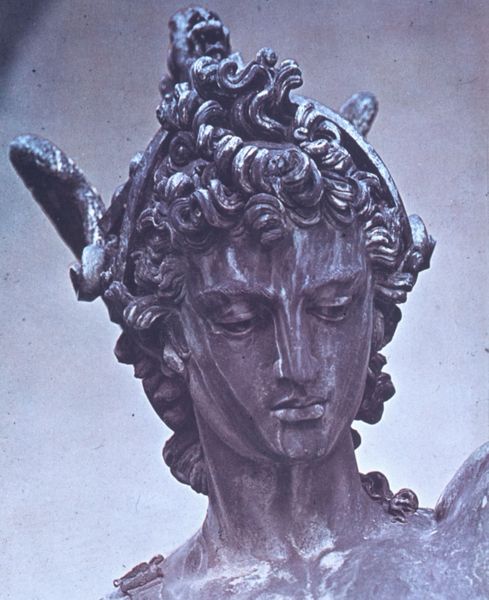
Titel: Perseus
Künstler: Benvenuto Cellini
Standort: Florenz, Piazza della Signoria, Loggia dei Lanzi (EU - I - Toskana)
Schlagwörter: flügel, kopf, mann, ausschnitt, frau, frisur, blick, augen, barock, stein, hals, haare, krone, locken, skulptur, statue, detail, ernst, büste, metall, bronze, fotografie, soldat, helm, göttin, jüngling, junger mann, griechisch, krieger, venus, geflügelt, kopfschmuck, grieche, römisch, mamor, gesenkter kopf, büsge